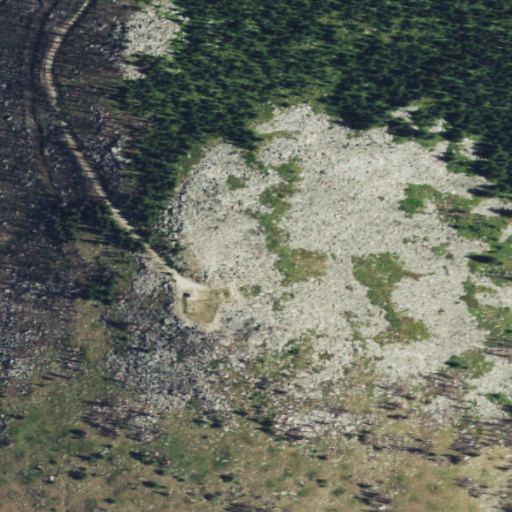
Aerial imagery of mountain in Washington named North Baldy containing grassland, evergreen forest, shrub, and barren land